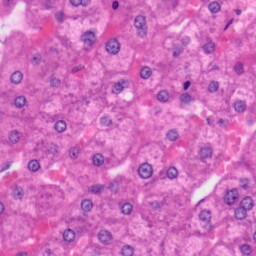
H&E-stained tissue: Liver